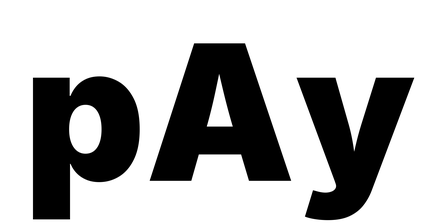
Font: Inter_Black